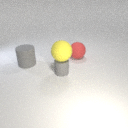
large red rubber sphere behind large gray rubber cylinder